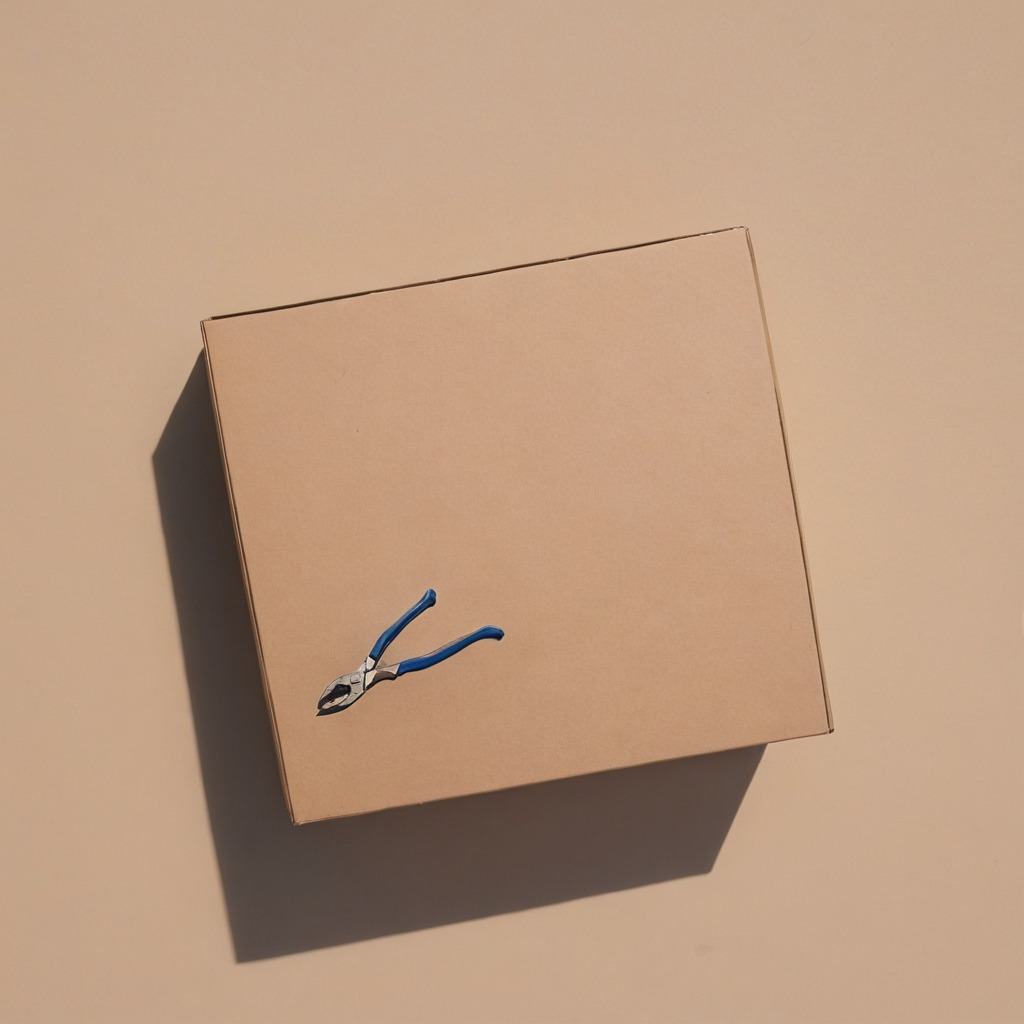
A plier lies on the cardboard box surface.